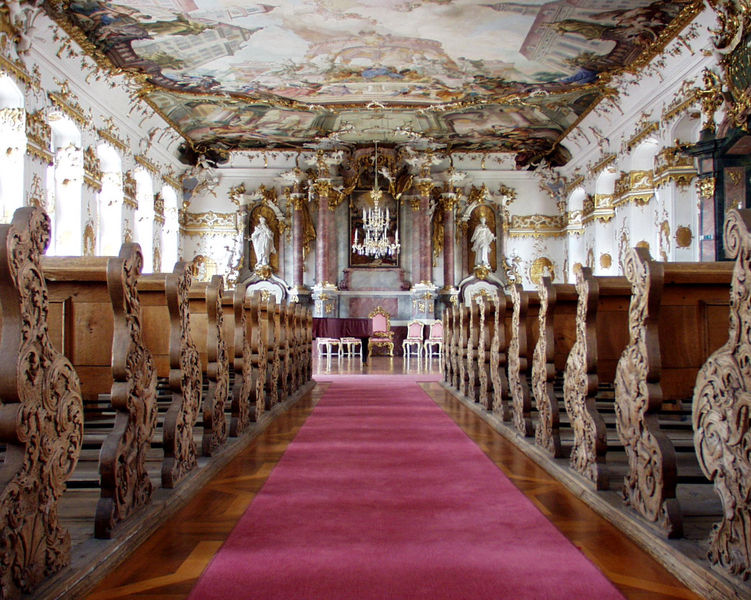
Titel: Innenansicht
Standort: Dillingen
Institution: Goldener Saal
Schlagwörter: blau, flügel, gemälde, weiß, bewegung, braun, fenster, hell, holz, lampe, licht, marmor, raum, schmuck, stuhl, stühle, säule, säulen, gebäude, rot, schloss, malerei, ornament, teppich, alt, wand, architektur, barock, bild, innenraum, flach, kirche, sonne, figur, gold, interieur, decke, rokkoko, rokoko, rosa, oval, engel, skulptur, statue, schwung, schiff, bilder, parkett, leer, bank, dielen, hocker, pilaster, saal, figuren, thron, dekoration, gestühl, polster, holzboden, dekor, klavier, ornamente, piano, verzierung, wandmalerei, kerze, lciht, kerzen, kronleuchter, leuchter, lüster, stuck, läufer, plastik, seitenlicht, foto, fotografie, photographie, pink, gang, hängen, vergoldet, bayern, kloster, religion, dom, zentralperspektive, tron, kunst, statuette, altar, arkaden, bänke, langhaus, schnitzerei, photo, reihen, verziert, kerzenleuchter, kirchenbank, schnörkel, kirchenbänke, mittelschiff, skulpturen, statuen, hubi, dekce, residenz, kirchenraum, fresken, kapelle, holzbank, heilige, rokokko, deckengemälde, fresko, zier, her, golden, statuetten, voute, prunk, maria, wandbild, fotographie, sakral, bau, verzierungen, christentum, vergoldung, geschnitzt, schnitzen, schnitzereien, kandelaber, purpur, kirhce, verziehrung, nischen, deckenmalerei, saalkirche, hallenkirche, lünette, bankreihen, gotteshaus, prachtvoll, tafeldecke, klosterkirche, hofkapelle, flachdecke, sakralraum, holzbänke, chorgestühl, süddeutsch, katholisch, bämke, roter teppich, illusionistisch, goldstuck, scheinarchitektur, deckenfresko, cembalo, blattgold, magenta, holzschnitzerei, schitzwerk, ingolstadt, illusionismus, asam, sprenggiebel, rocaillen, beichtstuhl, bankreihe, alat, barocke kirche, barocker kirchenraum, candelaber, dekcengemälde, einraum, geschnitze, hl messe, kirchenstühle, kniebank, kronleuichter, leere kirche, mankreihen, ornaemnte, roter läufer, s. maria de vicoria, standesamt, stucco pinto, wieskirche, zentralismus, zwischengang, stuhl stühle, figueren, barocksaal, prink